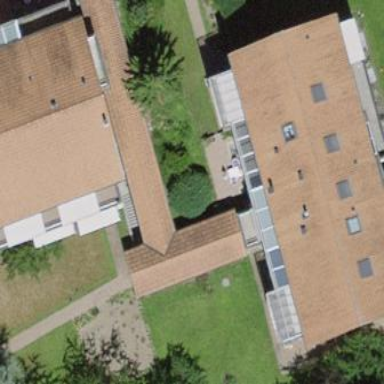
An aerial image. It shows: View of roof of building.